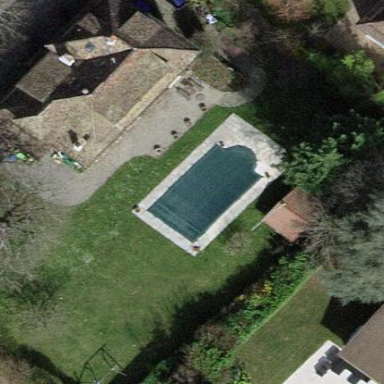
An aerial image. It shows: Outdoor swimming pool in leisure land area.